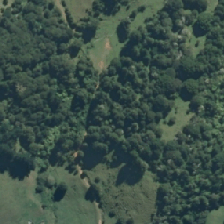
Land cover: manuka_kanuka